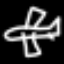
Label: airplane